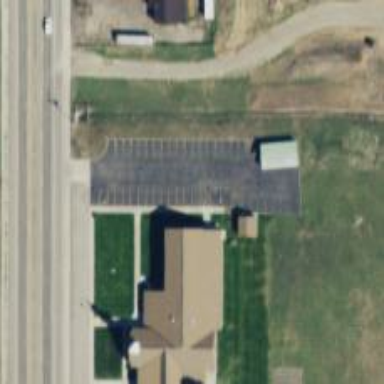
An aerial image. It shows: Parking space is available.